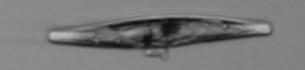
Label: Pleurosigma